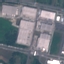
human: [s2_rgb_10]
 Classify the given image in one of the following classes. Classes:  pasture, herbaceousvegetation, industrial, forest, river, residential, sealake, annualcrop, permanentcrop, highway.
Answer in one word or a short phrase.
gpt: Industrial